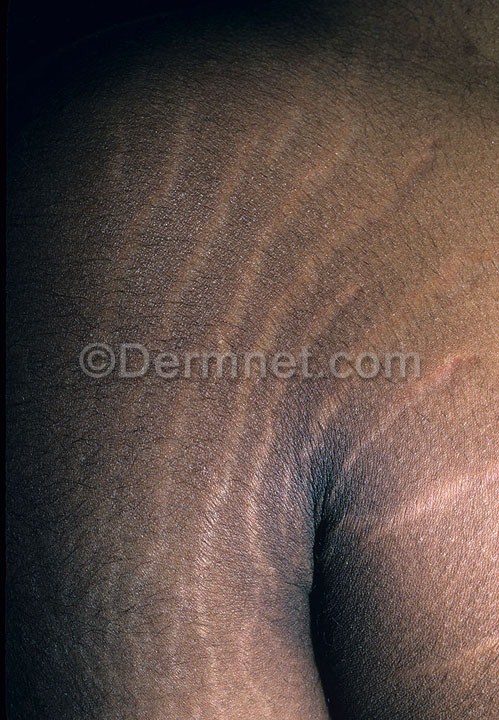
Disease: Systemic Disease